Question: Im trying to dynamically set the src of iframe using javascript as follows:
'''
<script language="javascript">
function OpenMailTo(mailId) {
document.getElementById('mailToFrame').src = 'mailto:' + mailId; // <-- error here
return false;
}
</script>
<iframe id="mailToFrame" src="" height="0" width="0" style="display:none;"></iframe>
'''
It is throwing "Object doesn't support this property or method". Im using IE 9 browser. Even though it is throwing error, it is opening the new mail window (outlook window).
Can anyone please help me in solving this issue.
BTW it is throwing error only if debugging is enabled or if disable script debugging is enabled in IE options.
This is my calling code
'''
<span> test text <a href="#" onclick="OpenMailTo('email@test.com');" >email@test.com</a>
testing.....
</span>
'''
This is the screenshot of the error:

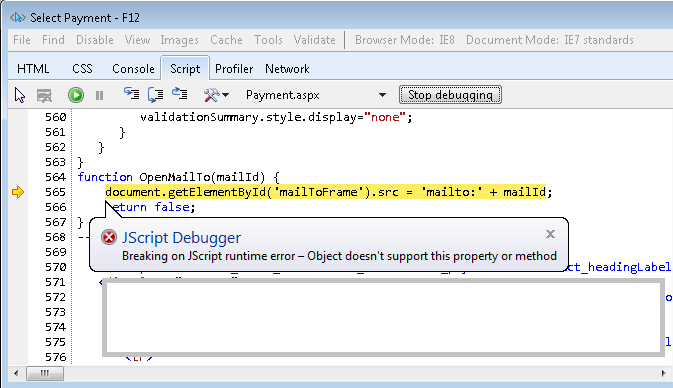
Answer: I tried the following and it worked
'''
function OpenMailTo(mailId) {
document.getElementById('mailToFrame').setAttribute("src", 'mailto:' + mailId);
return false;
}
'''
Can anyone validate above code, I used setAttribute("src","link goes here"). Is this the correct way of setting src to iframe.